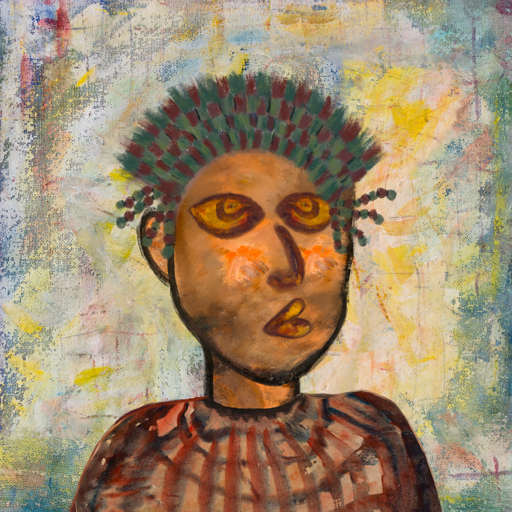
Background: Irani, Head And Neck Side: Gypsy_Queen, Face Side: Comrade, Bust: Orphan, Hair Side: Blank, Head Accessory: After_Raid_Crown, Second Necklace: Blank, Necklace: Blank, Baby: Blank